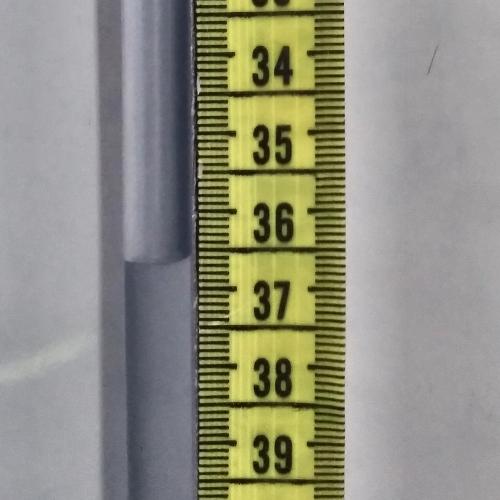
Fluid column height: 36.6 cm